Question: I'm trying to display the image from firebase storage using the name of the file. The url works and is displayed on the console. But I get the following error:

Below is my code:
'''
function getFileUrl(filename) {
var storage = firebase.storage().ref(filename);
storage.getDownloadURL().then(function(url) {
console.log(url);
})
.catch(function(error) {
console.log("error encountered");
});
}
var img = document.createElement('img');
img.src = getFileUrl(y);
'''
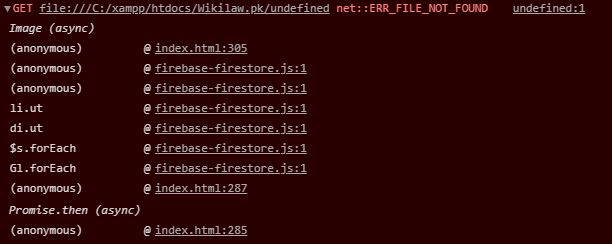
Answer: You're not returning anything from 'getFileUrl', which means you're setting 'img.src' to 'undefined'. And that's precisely what the error message is telling you.
But adding a simple 'return' statement isn't possible, since the download URL is loaded from Firebase asynchronously. Any code that needs the download URL needs to be inside 'then' or be called from there.
'''
function createImgForFile(filename) {
var storage = firebase.storage().ref(filename);
storage.getDownloadURL().then(function(url) {
var img = document.createElement('img');
img.src = getFileUrl(y);
})
.catch(function(error) {
console.log("error encountered");
});
}
'''
---
If you want to make this a bit more reusable, you can return a promise with the URL, meaning that you'll need a 'then' when you call it:
'''
function getFileUrl(filename) {
var storage = firebase.storage().ref(filename);
return storage.getDownloadURL();
}
var img = document.createElement('img');
getFileUrl(y).then(function(url) {
img.src = url;
});
'''
---
If you find the 'then' handlers hard to read, you can use 'async'/'await' as some syntactic sugar to make it a bit more familiar looking:
'''
function getFileUrl(filename) {
var storage = firebase.storage().ref(filename);
return storage.getDownloadURL();
}
var img = document.createElement('img');
img.src = await getFileUrl(y);
'''